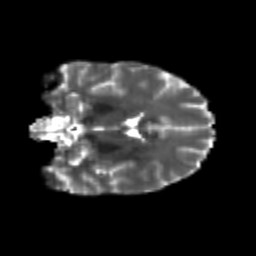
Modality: T2w
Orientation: coronal
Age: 25
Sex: female
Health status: healthy
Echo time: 0.074 s